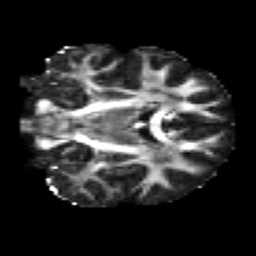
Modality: FA
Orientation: coronal
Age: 21
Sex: female
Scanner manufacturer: siemens
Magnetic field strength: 3 T
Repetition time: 2.3 s
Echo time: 0.085 s